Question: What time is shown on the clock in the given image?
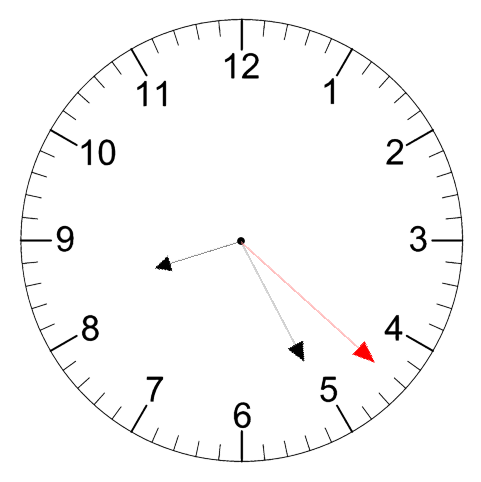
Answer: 08:25:22